Question: I have a project in Microsoft Visual Studio C# and I have to send JSON data to my Arduino via Ehternet Shield.
This is how it works:

Is it possible? How to do it?
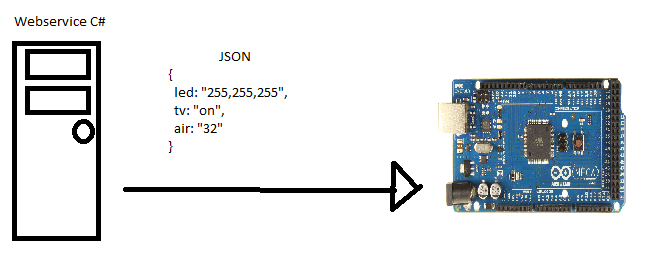
Answer: Yes. You can do that.
There are some Arduino JSON libraries
- <URL>
There are some difference between them, one is the Memory allocation (dynamically allocated for aJSON and json-arduino, and static for Arduino JSON).
I only used , I was convinced by the GitHub documentation and comparison.
Remember Arduino has almost no memory, so you should avoid sending big JSON messages, but if the message is like the one in the image, you shouldn't have any memory issue.
'''
{"led":"255,255,255","tv":"on","air":"32"}
'''
You can do a very decent WS client just following and "merging" these two tutorials:
- <URL>
Good luck!